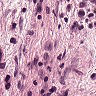
Metastatic tissue present: yes